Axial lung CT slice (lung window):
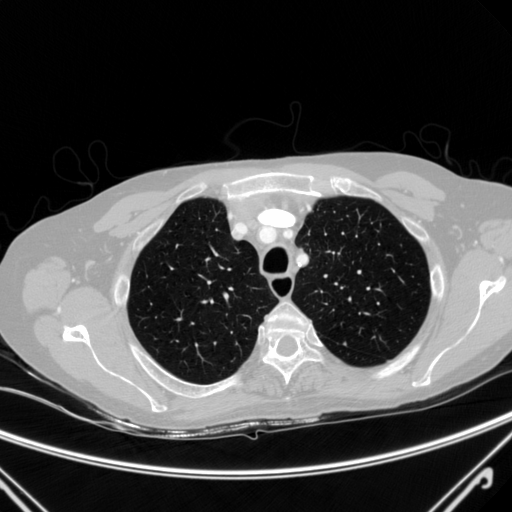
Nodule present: yes
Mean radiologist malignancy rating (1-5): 2